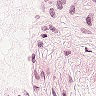
Metastatic tissue present: no